Question: '''
dropnth' :: [a] -> Int -> [a]
dropnth' xs n = foldl ( b -> if (last a) == xs!!n then a else b ++ []) [head xs] xs
'''
I was trying to solve this "dropping every nth element of a list" question using foldl, but I'm getting an error. How can I do that?
Error:

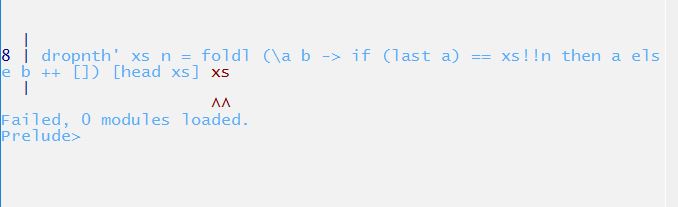
Answer: 'a' are presumably the elements that you have already decided not to drop. You should then decide whether to drop, not the last element of 'a', but the next element in 'xs', which is presumably 'b'.
'b ++ []' is presumably meant to express that you have decided not to drop the element 'b', instead adding it to the list 'a'. This is actually written 'a ++ [b]'.
This allows me to write this piece of code, which at least compiles:
'''
dropnth' :: Eq a => [a] -> Int -> [a]
dropnth' xs n = foldl ( b -> if b == xs!!n then a else a ++ [b]) [head xs] xs
'''
'xs!!n' finds the nth element of 'xs', and comparing with that will find decide whether something's value is equal to that, not something's position. Note the 'Eq a', which tells us that we are comparing list values. 'foldl' will have to get the positions of the entries from somewhere, such as from 'zip [0..]'.
'''
dropnth' :: [a] -> Int -> [a]
dropnth' xs n = foldl ( (i, b) -> if mod i n == 0 then a else a ++ [b]) [head xs] (zip [0..] xs)
'''
Adding an element to the end of a list has to rebuild the whole list. Building the list up from its end would be much more efficient. But in this case, we can even use more specialized list operations for our use case.
'''
dropnth' :: [a] -> Int -> [a]
dropnth' xs n = [b | (i, b) <- zip [0..] xs, mod i n > 0]
'''
Note that we now drop the initial element as well. Perhaps that is what you want? Or you could 'zip' with '[1..]' instead to shift all the crosshairs one to the left.
Usually, type signatures like 'Int -> [a] -> [a]' compose better.